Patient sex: M
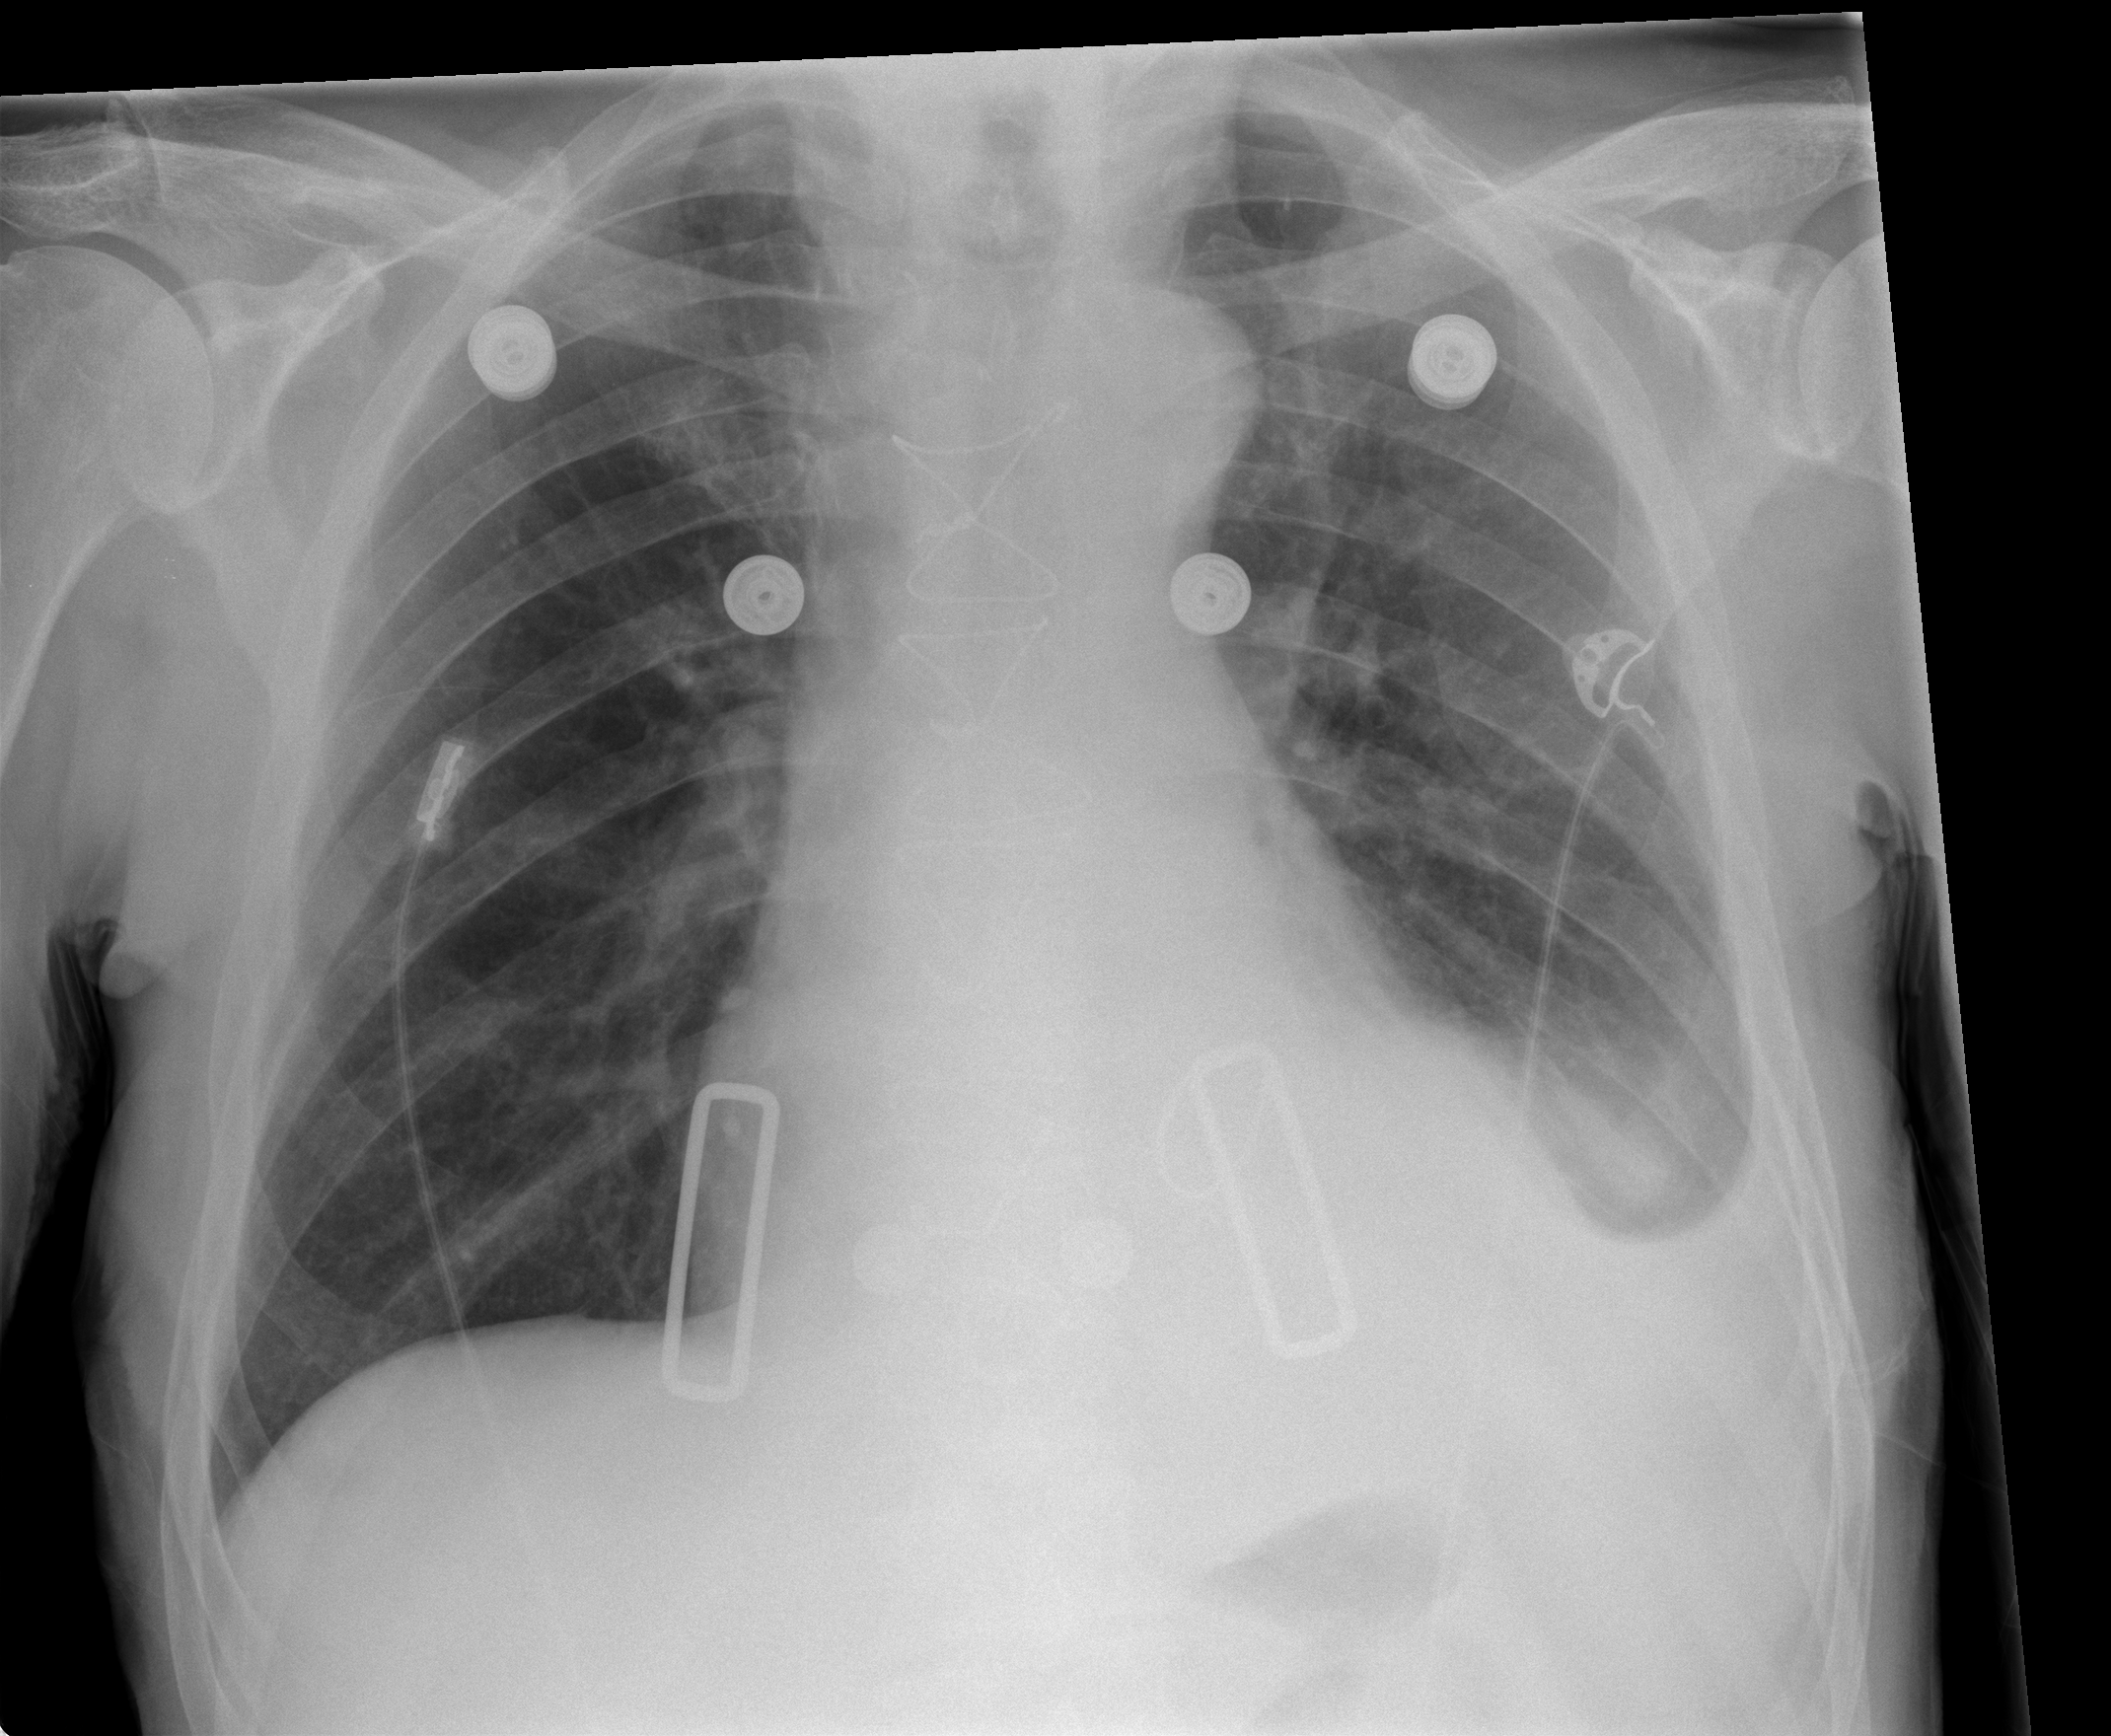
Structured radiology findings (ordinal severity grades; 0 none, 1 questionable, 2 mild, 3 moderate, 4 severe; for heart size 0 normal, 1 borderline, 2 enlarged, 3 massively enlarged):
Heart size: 2
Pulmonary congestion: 2
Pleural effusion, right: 0
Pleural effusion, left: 2
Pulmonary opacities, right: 0
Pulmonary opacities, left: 0
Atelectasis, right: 0
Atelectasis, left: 2